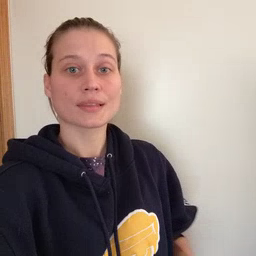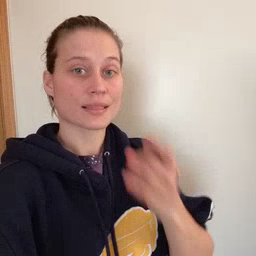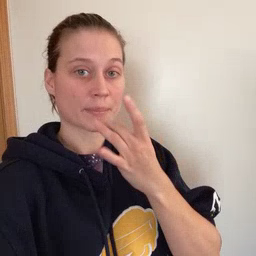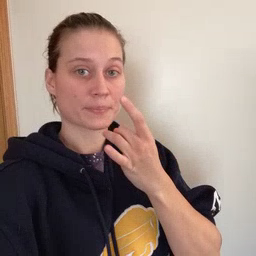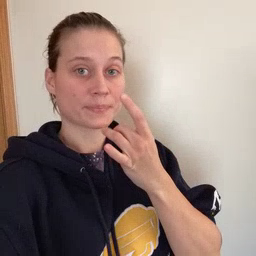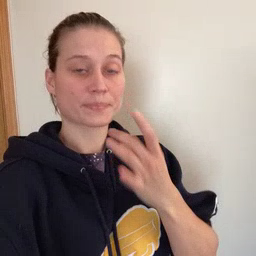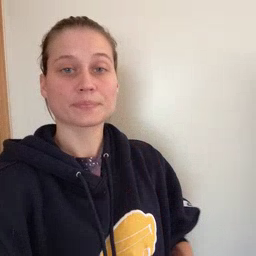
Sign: lamp